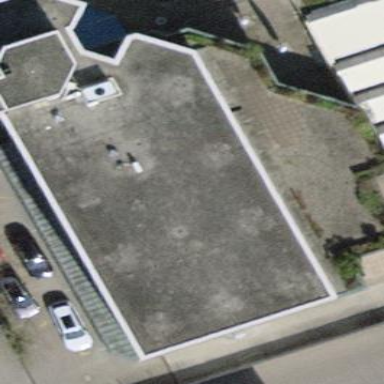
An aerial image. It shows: Office building.